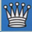
Piece: wQ